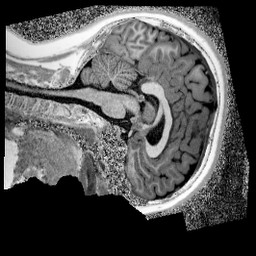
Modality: UNIT1_denoised
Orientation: sagittal
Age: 11
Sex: male
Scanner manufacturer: siemens
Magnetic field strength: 3 T
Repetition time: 4 s
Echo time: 0.00299 s